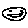
Label: smiley face